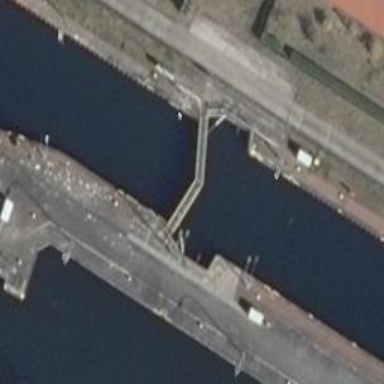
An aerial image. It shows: Lock gate along waterway.